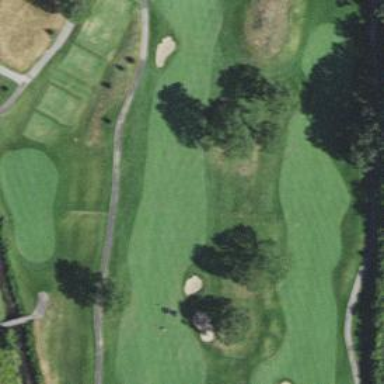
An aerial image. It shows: Golf fairway surrounded by grass.